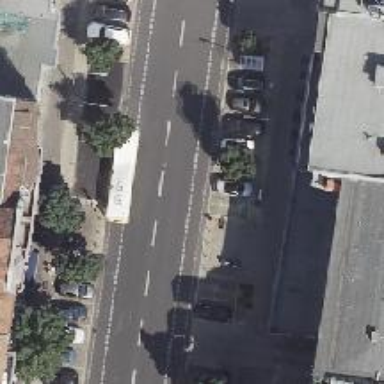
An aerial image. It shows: Tertiary road with asphalt surface. It has separate cycle lane and perpendicular on-street parking.